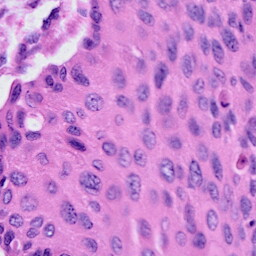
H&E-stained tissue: Cervix